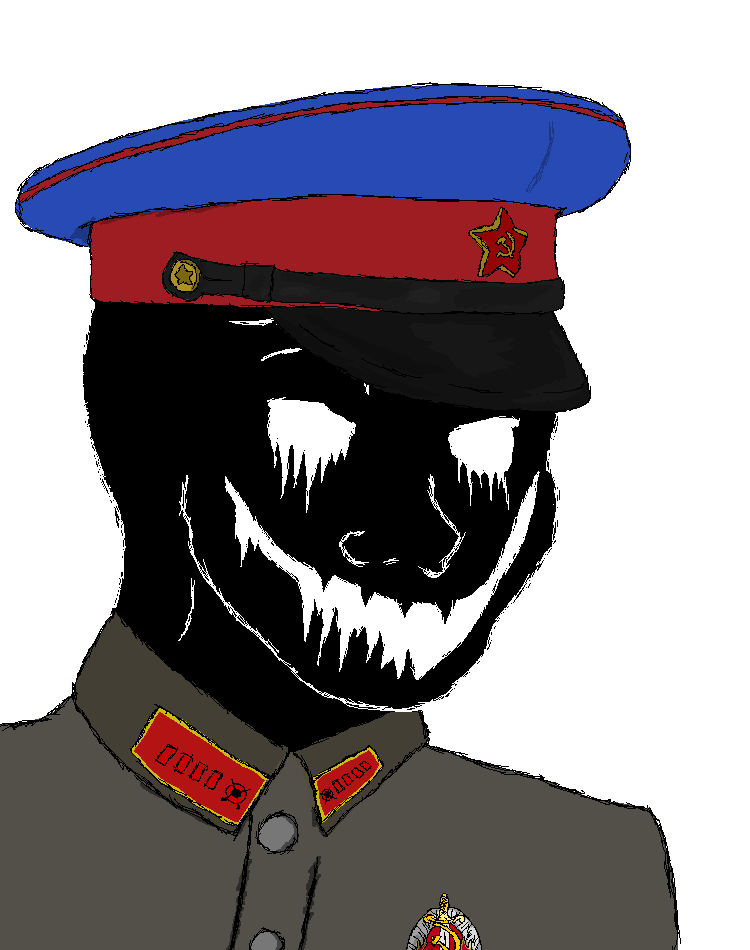
Label: 5_Oomer